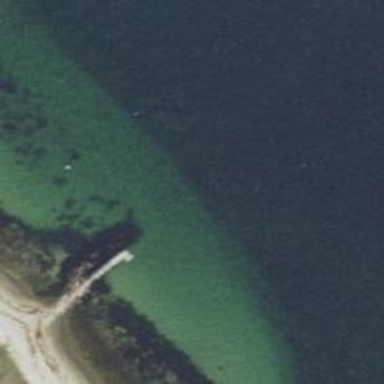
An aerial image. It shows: Ruined pier made by man.